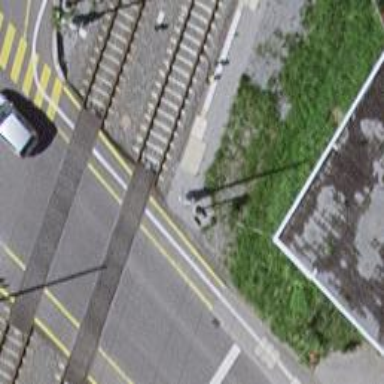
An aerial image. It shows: Railway crossing.